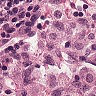
Metastatic tissue present: no